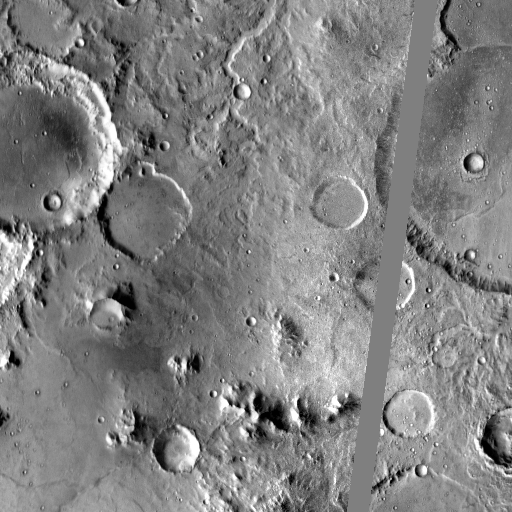
Crater classes present: Background, Other, Layered, Buried, Secondary